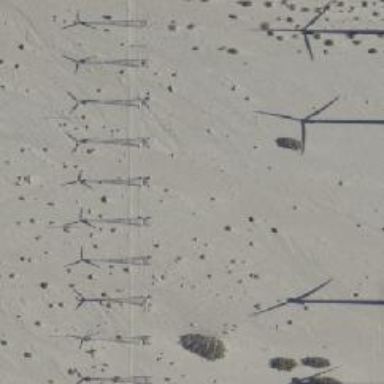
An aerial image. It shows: Horizontal axis wind turbine generating power from wind energy.